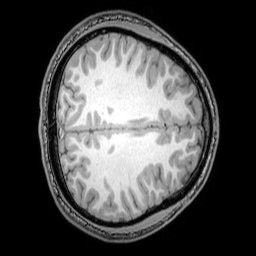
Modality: T1w
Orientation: axial
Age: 21
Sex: male
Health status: healthy
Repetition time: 0.081 s
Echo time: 0.037 s